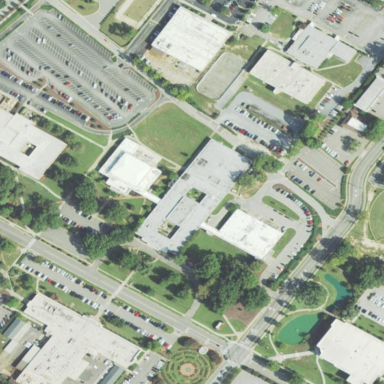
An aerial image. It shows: College building.